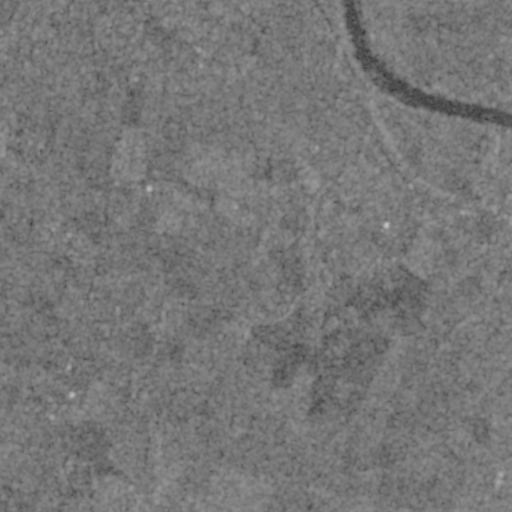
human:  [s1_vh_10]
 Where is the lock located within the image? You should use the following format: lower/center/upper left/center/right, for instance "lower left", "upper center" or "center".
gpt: The lock is located in the upper right of the image.
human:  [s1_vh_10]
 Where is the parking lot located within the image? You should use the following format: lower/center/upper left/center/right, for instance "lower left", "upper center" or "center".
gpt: The parking lot is located in the upper left of the image.
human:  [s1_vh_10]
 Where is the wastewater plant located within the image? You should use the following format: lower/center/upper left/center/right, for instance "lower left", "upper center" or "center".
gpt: The wastewater plant is located in the upper left of the image.
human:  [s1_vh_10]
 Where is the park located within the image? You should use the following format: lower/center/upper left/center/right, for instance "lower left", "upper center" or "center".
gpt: There is no park in the image.

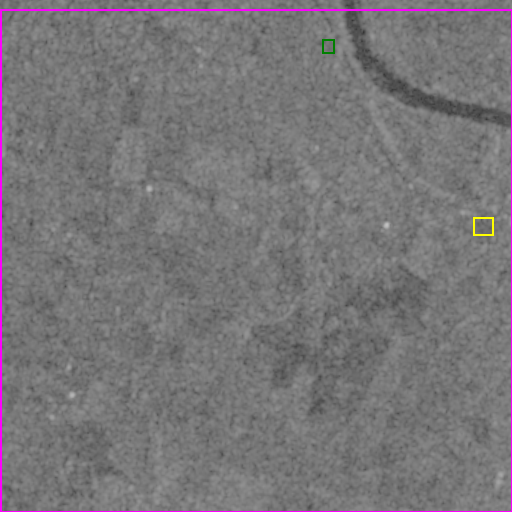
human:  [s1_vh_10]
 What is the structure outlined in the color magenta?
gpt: The structure outlined in magenta is a crop field.
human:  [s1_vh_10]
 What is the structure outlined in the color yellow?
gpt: The structure outlined in yellow is a park.
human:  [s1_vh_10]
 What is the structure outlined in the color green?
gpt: The structure outlined in green is a wastewater plant.
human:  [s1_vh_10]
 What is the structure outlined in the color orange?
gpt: There is no orange outline.